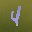
Label: 4